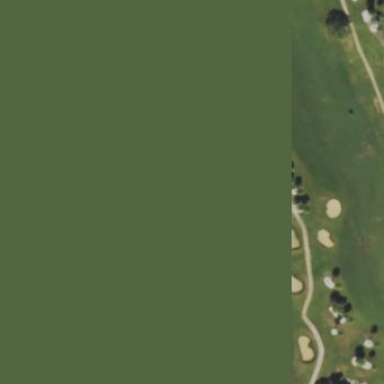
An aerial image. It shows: Golf fairway surrounded by grass.